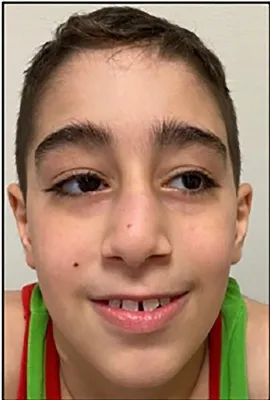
Clinical features, P1. And less fatigability, being able to walk without aid.
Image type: medical_photograph (other_medical_photograph)